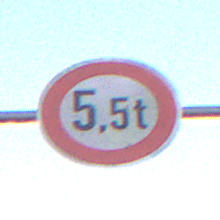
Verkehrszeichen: TatsaechlicheMasse
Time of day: SunriseSunset
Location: Outdoor (Nature)
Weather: Clear
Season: NotSpecified
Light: Natural